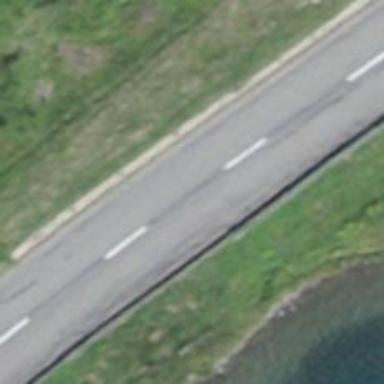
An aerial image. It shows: Asphalt road classified as primary highway.